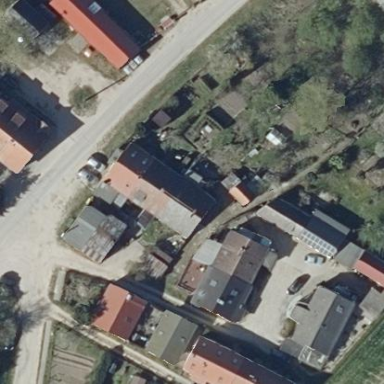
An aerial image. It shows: Residential building.